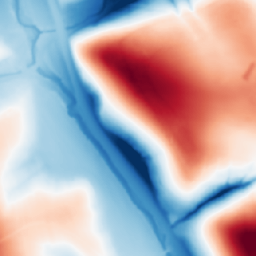
Category: multiscale
Decomposition family: dog
Decomposition parameters: sigma_low: 1
sigma_high: 50
Upsampling method: area
Upsampling parameters: scale: 4
Upsampling scale: 4